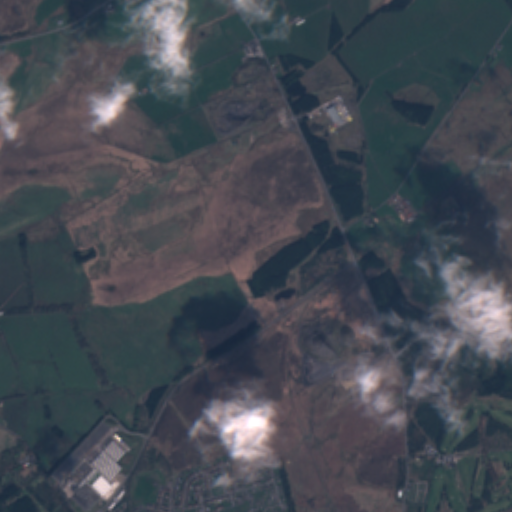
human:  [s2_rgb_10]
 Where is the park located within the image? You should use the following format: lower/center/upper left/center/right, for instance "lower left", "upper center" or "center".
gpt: The park is located in the lower right of the image.
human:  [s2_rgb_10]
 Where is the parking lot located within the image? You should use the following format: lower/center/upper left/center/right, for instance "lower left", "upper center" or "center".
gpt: The parking lot is located in the lower of the image.
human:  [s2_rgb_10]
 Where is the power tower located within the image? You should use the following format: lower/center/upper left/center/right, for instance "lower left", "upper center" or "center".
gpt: The power tower is located in the lower left of the image.
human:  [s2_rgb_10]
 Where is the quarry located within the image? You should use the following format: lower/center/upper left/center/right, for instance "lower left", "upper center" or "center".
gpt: The quarry is located in the upper center of the image.
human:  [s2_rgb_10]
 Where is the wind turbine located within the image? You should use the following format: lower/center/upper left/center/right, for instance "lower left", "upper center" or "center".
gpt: The wind turbine is located in the lower right of the image.
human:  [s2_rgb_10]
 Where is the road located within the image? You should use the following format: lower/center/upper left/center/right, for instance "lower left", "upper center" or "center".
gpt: There is no road in the image.